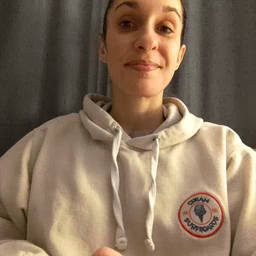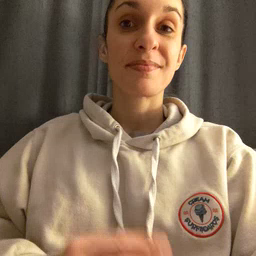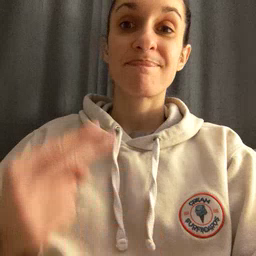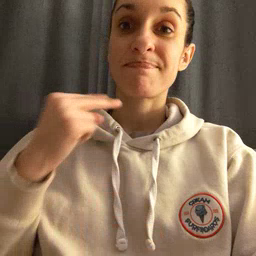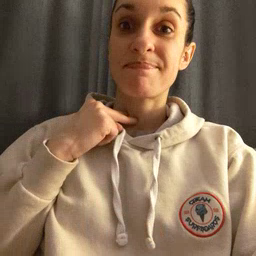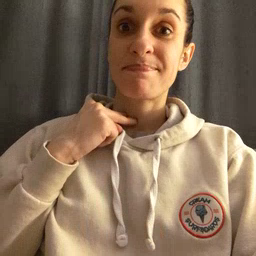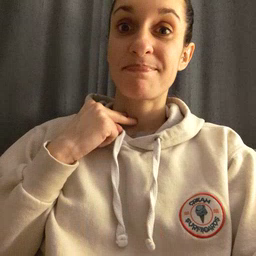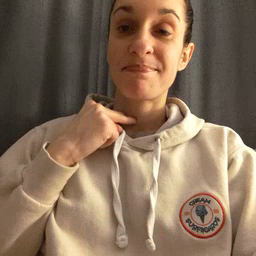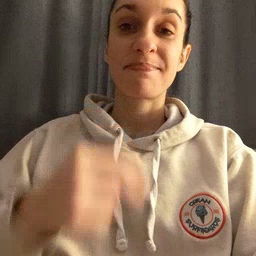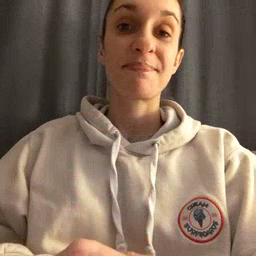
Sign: stuck